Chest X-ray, PA view. Patient: 49 years old, sex M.
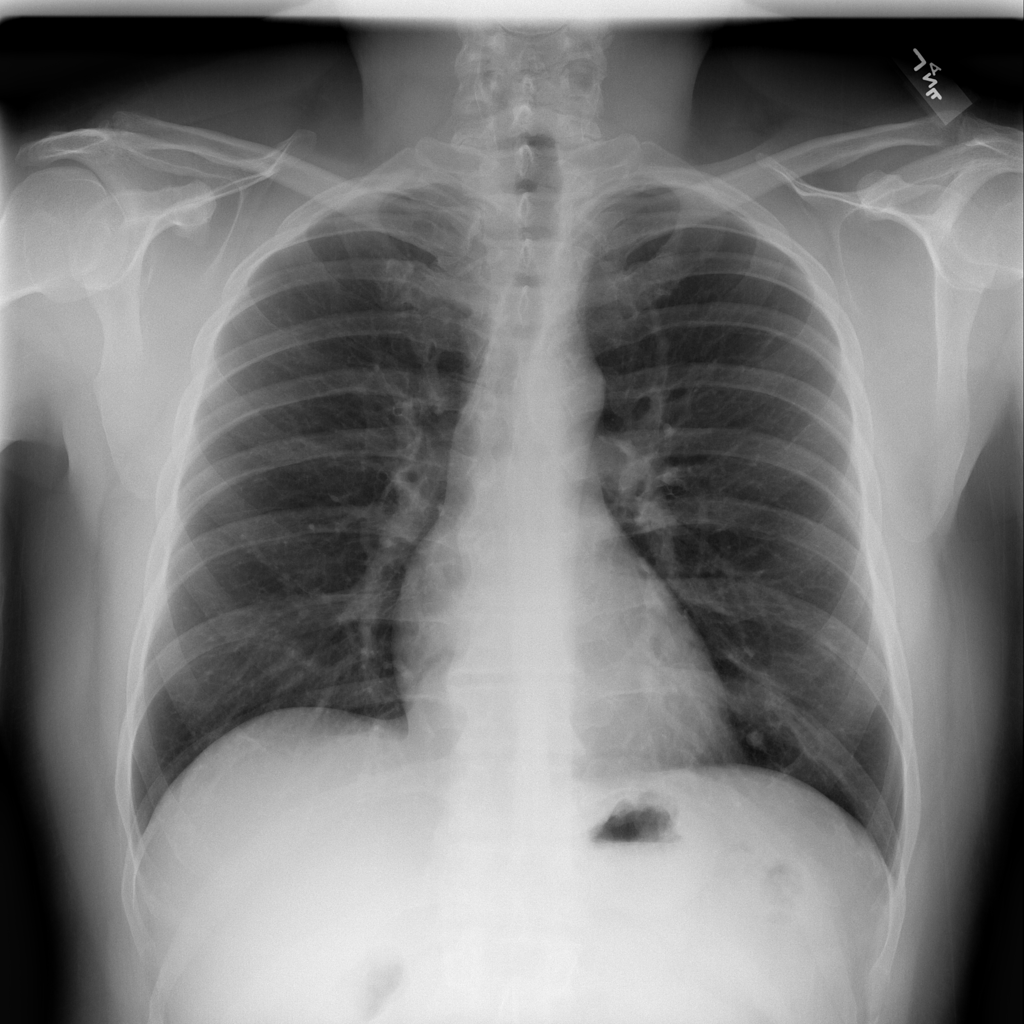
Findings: No Finding